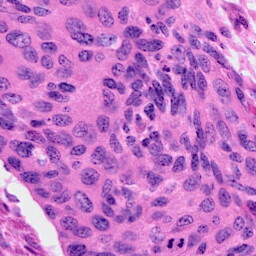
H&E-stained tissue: Cervix